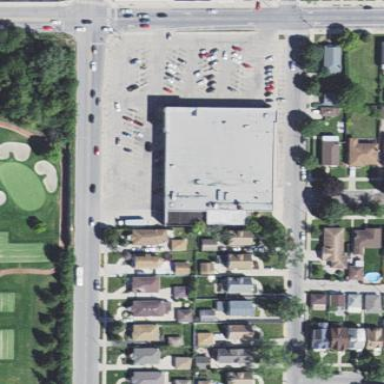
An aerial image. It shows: Retail building housing supermarket.